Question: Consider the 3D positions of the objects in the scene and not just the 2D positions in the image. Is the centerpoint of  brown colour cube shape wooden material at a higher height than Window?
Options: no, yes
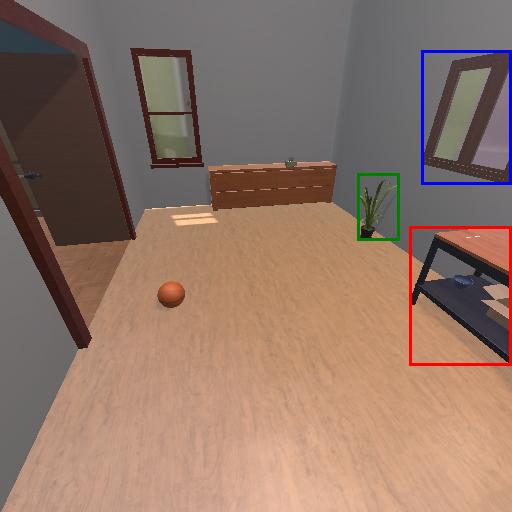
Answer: no